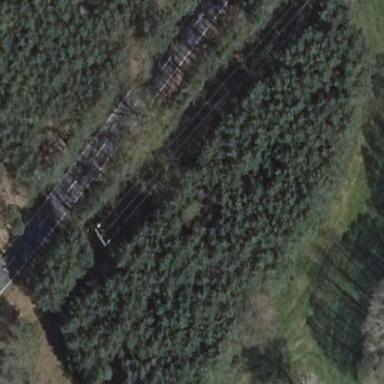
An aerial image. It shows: Evergreen forest with needle-leaved trees.